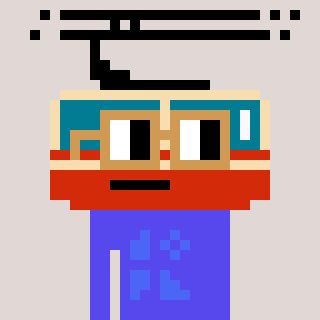
a pixel art character with square brown glasses, a tram wagon-shaped head and a computerblue-colored body on a warm background